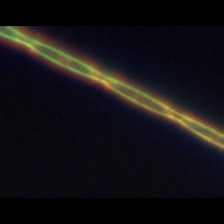
Taxon: Psuedo-nitzschia
Group: Diatoms